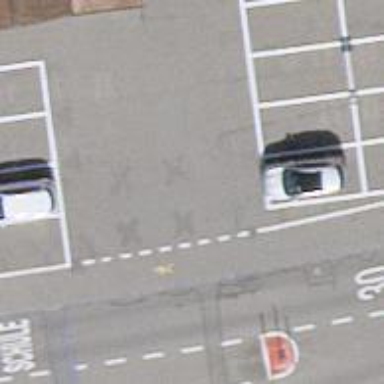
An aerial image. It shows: Parking aisle designated as service road.